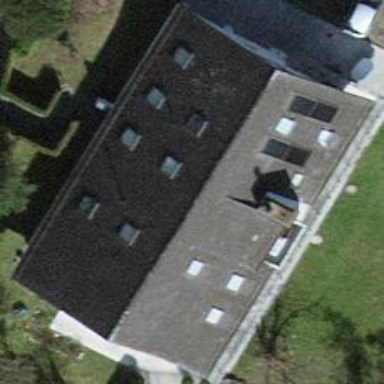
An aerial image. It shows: Building with tiled roof.